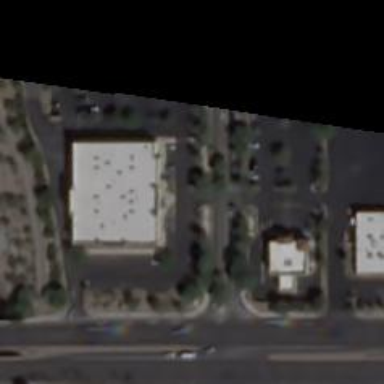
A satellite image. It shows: Parking area with surface.